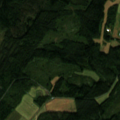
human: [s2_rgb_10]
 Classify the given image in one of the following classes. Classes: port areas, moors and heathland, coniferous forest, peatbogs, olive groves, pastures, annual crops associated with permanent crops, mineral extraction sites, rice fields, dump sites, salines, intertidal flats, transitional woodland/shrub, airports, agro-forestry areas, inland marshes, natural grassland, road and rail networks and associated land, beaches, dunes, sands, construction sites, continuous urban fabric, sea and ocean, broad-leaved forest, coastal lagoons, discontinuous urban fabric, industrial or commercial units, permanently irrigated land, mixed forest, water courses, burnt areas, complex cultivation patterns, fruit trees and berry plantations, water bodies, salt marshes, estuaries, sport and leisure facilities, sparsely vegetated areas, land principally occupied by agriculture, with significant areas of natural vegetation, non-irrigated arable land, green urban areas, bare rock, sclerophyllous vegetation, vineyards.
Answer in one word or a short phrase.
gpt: non-irrigated arable land, land principally occupied by agriculture, with significant areas of natural vegetation, coniferous forest, mixed forest, transitional woodland/shrub